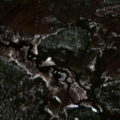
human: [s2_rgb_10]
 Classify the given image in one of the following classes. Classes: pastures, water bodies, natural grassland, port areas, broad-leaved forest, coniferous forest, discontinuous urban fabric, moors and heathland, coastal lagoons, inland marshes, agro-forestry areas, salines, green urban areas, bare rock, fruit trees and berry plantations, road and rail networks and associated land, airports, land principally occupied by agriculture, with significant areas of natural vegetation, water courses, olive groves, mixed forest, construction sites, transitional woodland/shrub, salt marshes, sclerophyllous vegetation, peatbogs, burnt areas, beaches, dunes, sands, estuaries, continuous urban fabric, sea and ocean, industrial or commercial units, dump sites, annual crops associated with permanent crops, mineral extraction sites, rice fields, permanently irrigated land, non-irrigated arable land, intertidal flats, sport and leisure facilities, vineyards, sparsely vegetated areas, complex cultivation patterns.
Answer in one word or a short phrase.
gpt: coniferous forest, transitional woodland/shrub, water bodies